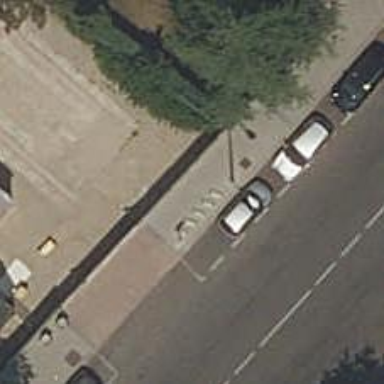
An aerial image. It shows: Bicycle parking area with stands available.